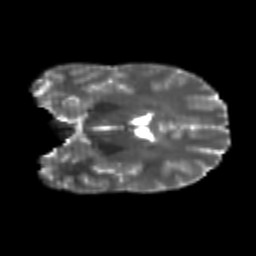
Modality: T2w
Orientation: coronal
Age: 23
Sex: male
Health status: healthy
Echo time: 0.074 s